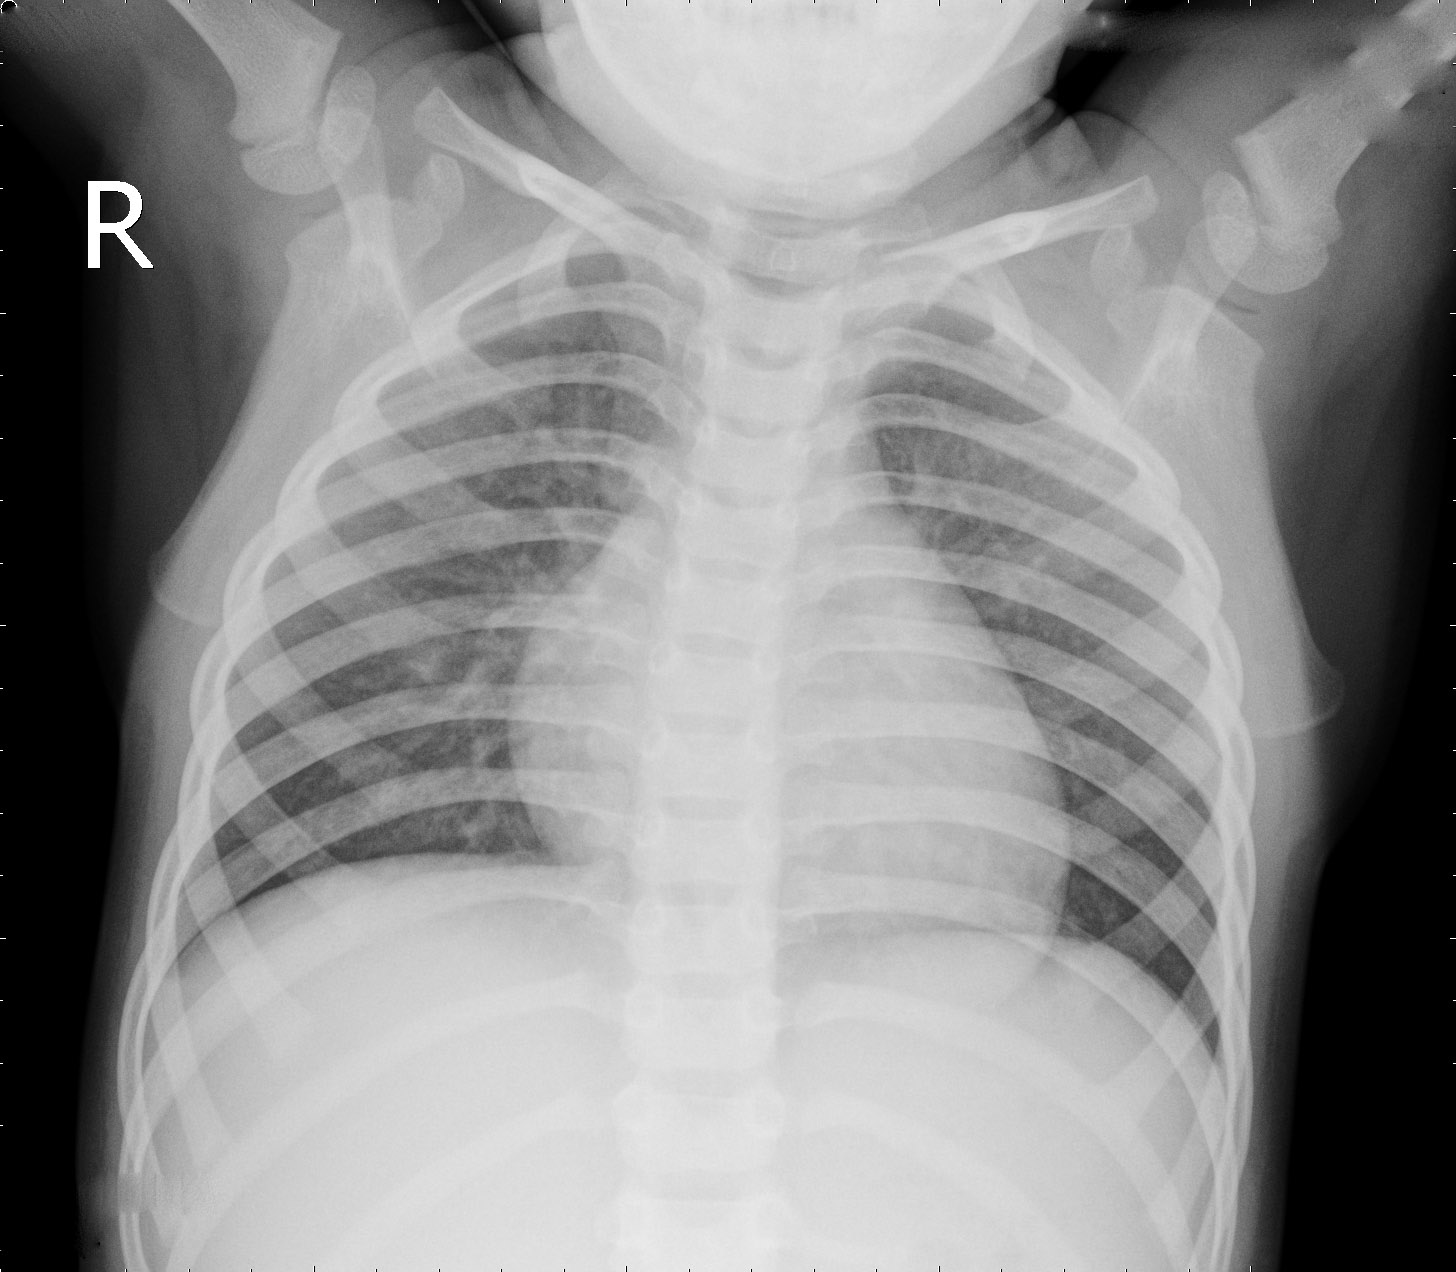
Diagnosis: NORMAL